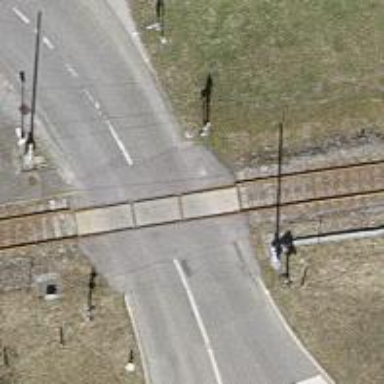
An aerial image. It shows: Railway level crossing.